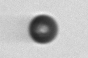
Label: bead